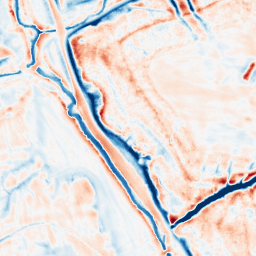
Category: edge_preserving
Decomposition family: bilateral
Decomposition parameters: d: 21
sigma_color: 50
sigma_space: 75
Upsampling method: bilinear
Upsampling parameters: scale: 4
Upsampling scale: 4